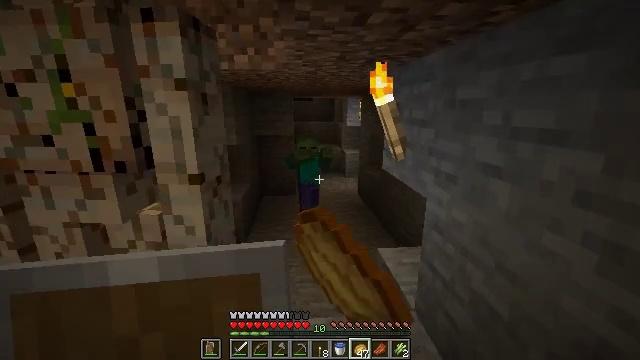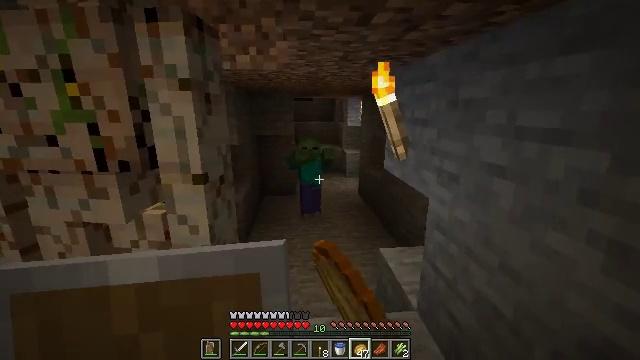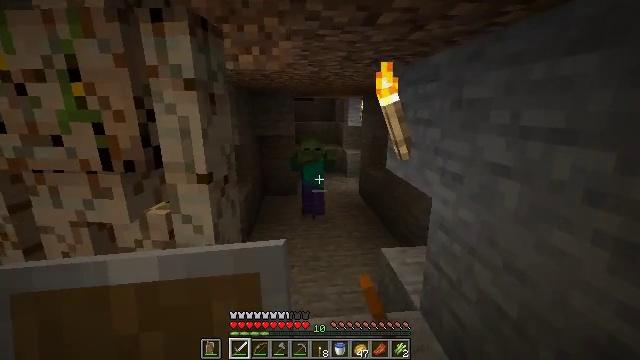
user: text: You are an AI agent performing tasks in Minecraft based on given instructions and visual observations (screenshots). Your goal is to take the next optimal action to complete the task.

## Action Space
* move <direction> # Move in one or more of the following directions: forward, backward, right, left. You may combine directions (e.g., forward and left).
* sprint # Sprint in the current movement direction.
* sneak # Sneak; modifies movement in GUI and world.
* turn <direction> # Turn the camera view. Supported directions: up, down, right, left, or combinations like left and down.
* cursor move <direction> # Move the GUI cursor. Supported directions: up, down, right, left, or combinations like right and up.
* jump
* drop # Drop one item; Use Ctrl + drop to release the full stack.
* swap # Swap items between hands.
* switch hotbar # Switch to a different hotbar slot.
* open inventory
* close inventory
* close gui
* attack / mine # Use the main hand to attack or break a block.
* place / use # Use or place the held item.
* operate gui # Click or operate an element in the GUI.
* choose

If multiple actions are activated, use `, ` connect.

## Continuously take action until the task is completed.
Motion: motion action
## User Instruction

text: Remove a baked potato from the inventory.
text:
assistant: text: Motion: move back, drop
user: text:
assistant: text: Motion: move back, switch to hotbar 1
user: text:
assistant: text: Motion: switch to hotbar 1